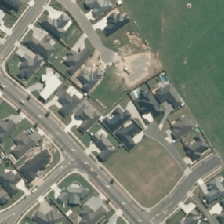
Land cover: urban_build_up